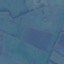
Land use / land cover class: Pasture